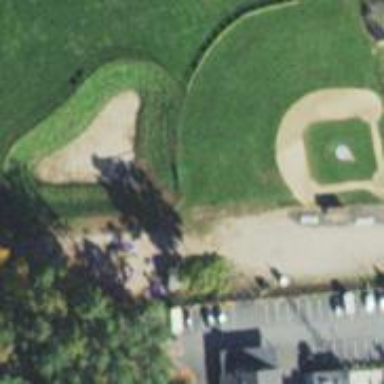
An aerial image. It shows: Baseball pitch for leisure and sports activities.